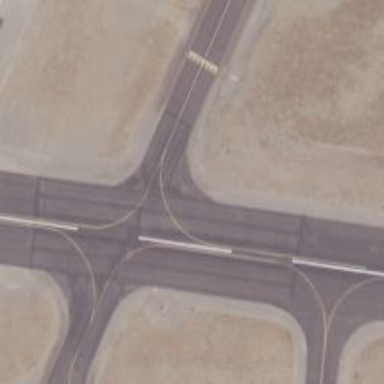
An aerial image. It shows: Runway surface made of asphalt at airport.